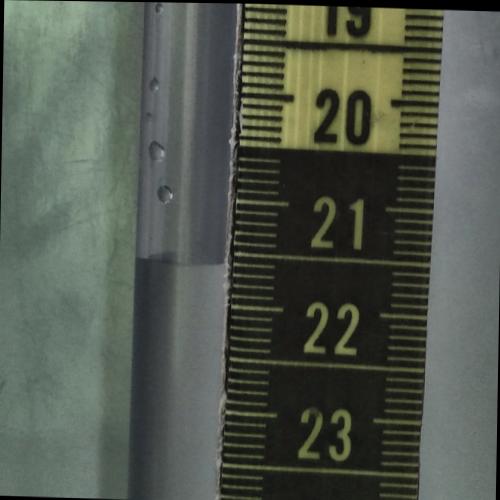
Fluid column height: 21.6 cm